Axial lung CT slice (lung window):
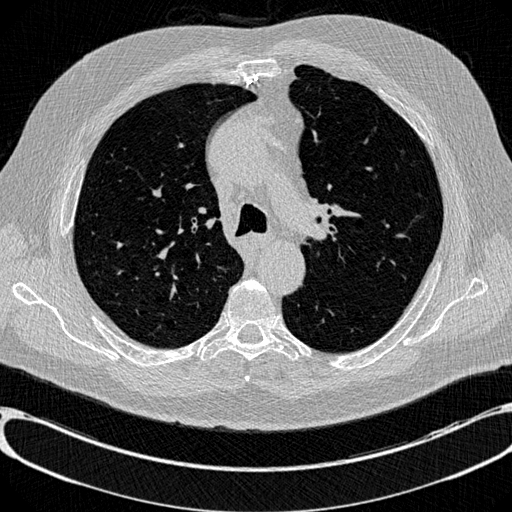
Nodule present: no